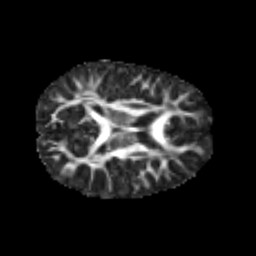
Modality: FA
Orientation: axial
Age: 6
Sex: male
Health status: healthy